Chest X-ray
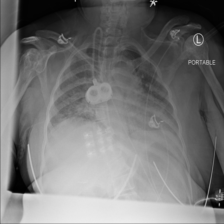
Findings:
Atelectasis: negative
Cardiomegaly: negative
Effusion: negative
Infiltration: negative
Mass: negative
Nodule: negative
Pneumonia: negative
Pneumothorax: negative
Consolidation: negative
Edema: negative
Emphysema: negative
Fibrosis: negative
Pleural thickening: negative
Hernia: negative